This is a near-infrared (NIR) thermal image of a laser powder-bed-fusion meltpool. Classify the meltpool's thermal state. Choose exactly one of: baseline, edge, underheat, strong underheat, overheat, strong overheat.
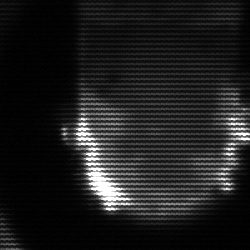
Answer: baseline